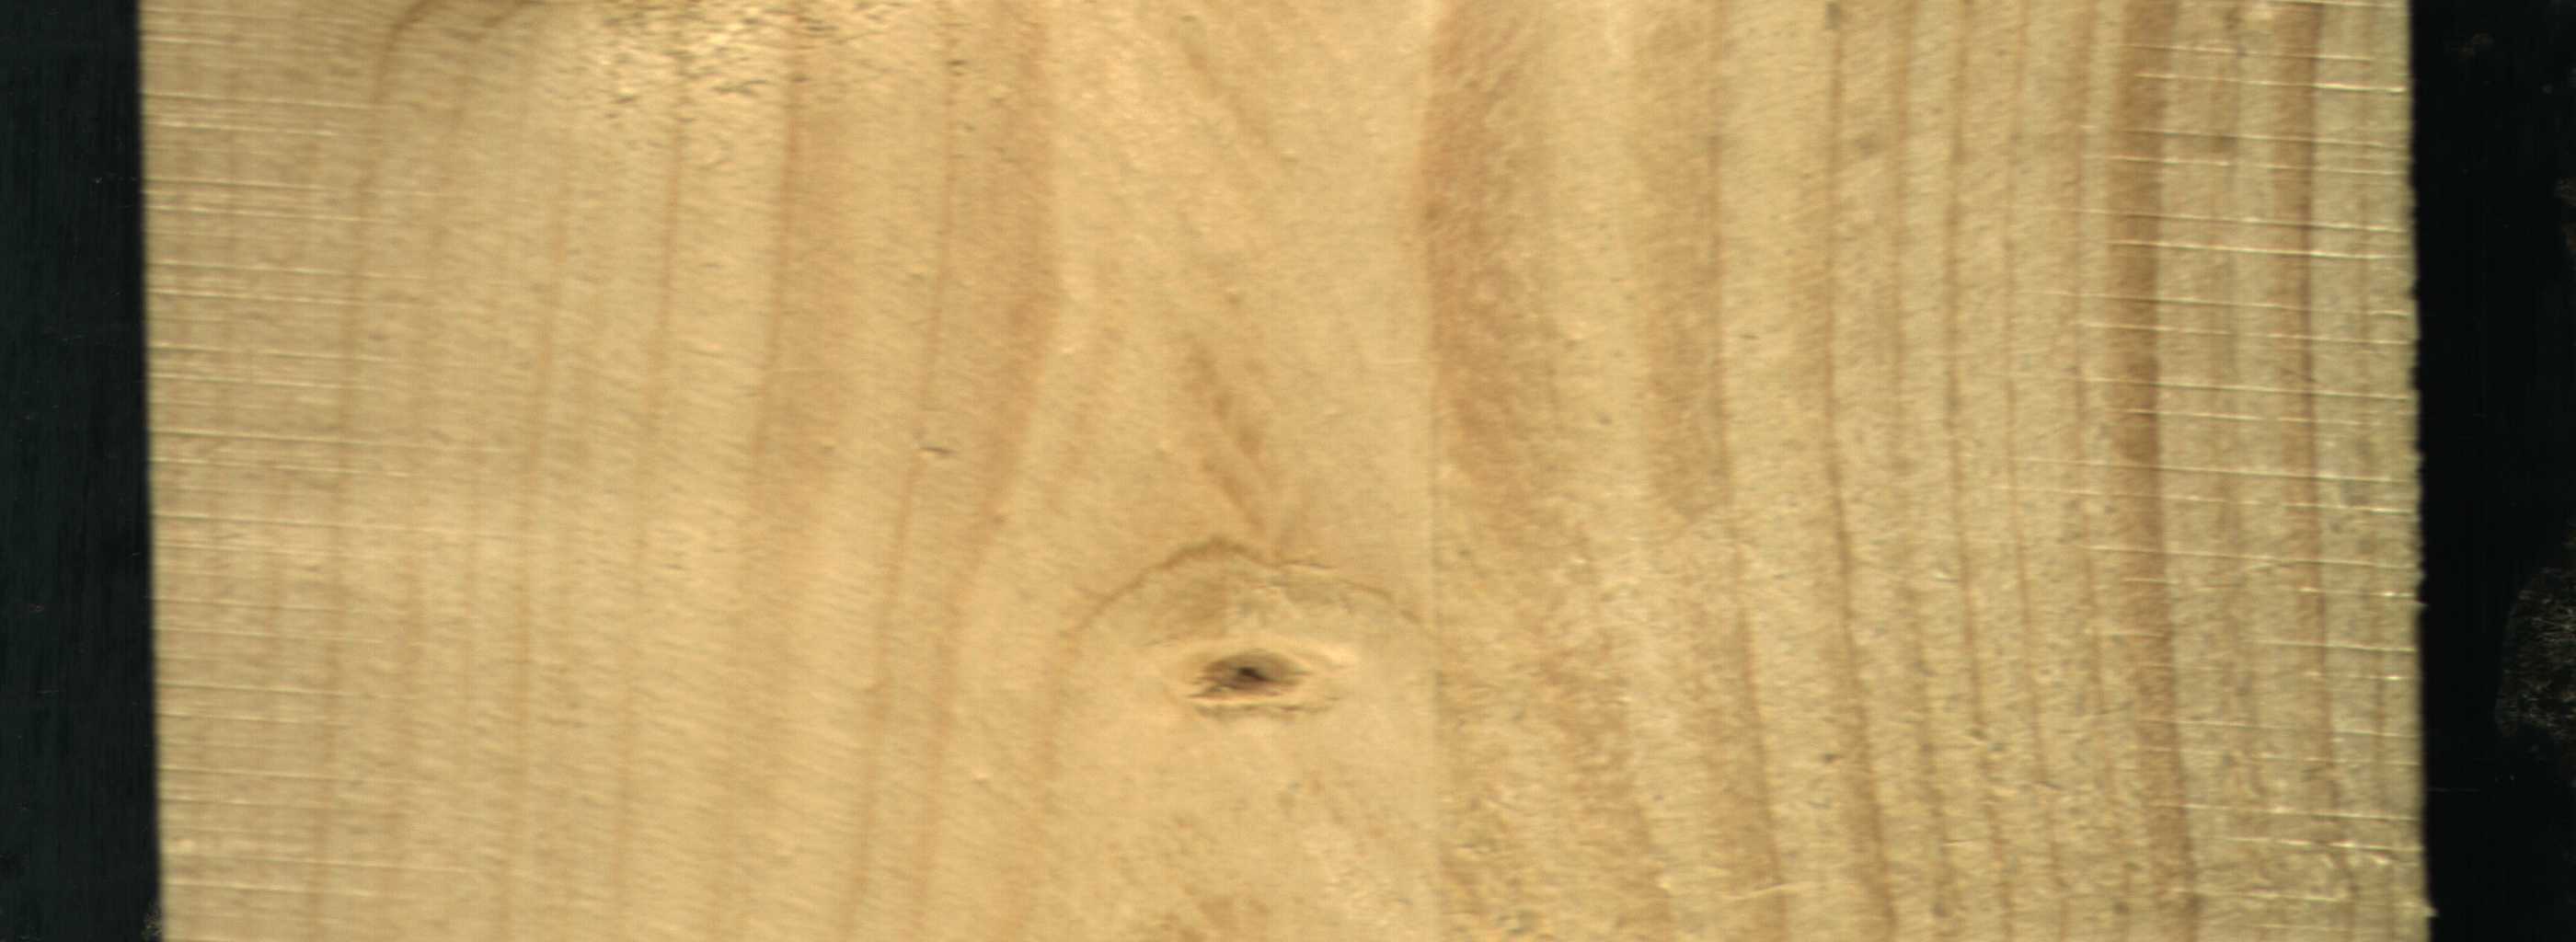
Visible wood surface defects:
Live_Knot